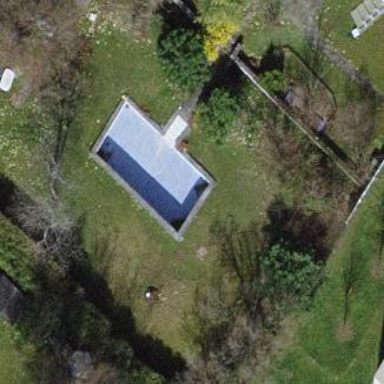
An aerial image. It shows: Swimming pool located in leisure land.